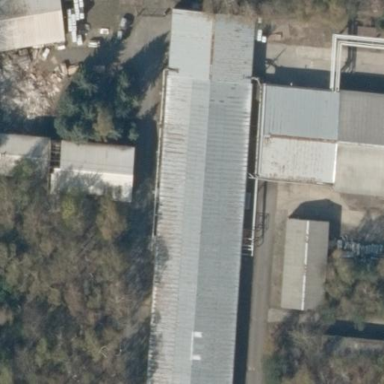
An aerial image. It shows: Industrial building.